Current action and preconditions to check: path_clear

Your task: For each precondition in the list above, predict whether it will hold at this action.

Consider the current scene as observed from the mobile robot's camera, and analyze the predicted future states of all dynamic agents (e.g., people, animals, vehicles, or any moving entities) within the NEXT SECOND.

IMPORTANT: Only answer "very likely" if you are absolutely certain—based on strong, clear evidence—that a dynamic agent will violate the precondition in the predicted future state. Do NOT answer "very likely" for unlikely, ambiguous, or low-probability risks.

Ask yourself for each precondition: Is there a high probability, with clear and convincing evidence, that the predicted future states of any dynamic agent will interfere with the predicted future state of the currently executing action within the NEXT SECOND, causing that precondition to fail?

Assess the risk level based on these predictions. Use "likely" or "very likely" if motions create a clear risk of interference.

Use "neutral" or "improbable" if agents are nearby but their predicted paths are clearly diverging or non-conflicting.

Failure Risk Categories: "very improbable", "improbable", "neutral", "likely", "very likely"

Answer Format: Output ONLY the probability_of_failure value from these categories: "very improbable", "improbable", "neutral", "likely", "very likely"

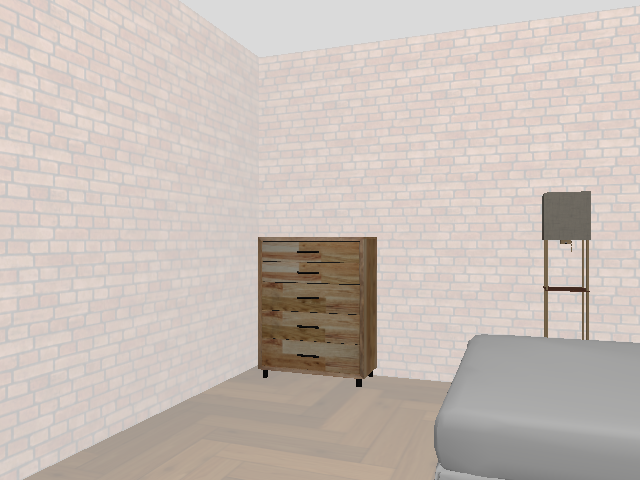

Answer: very improbable